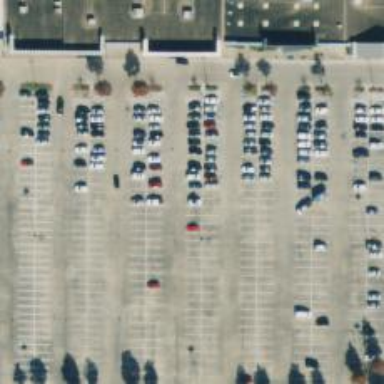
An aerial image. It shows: Parking space is available.